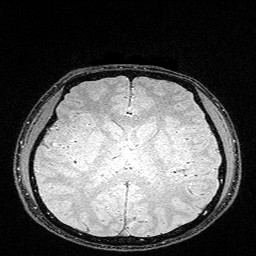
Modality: FLASH
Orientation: coronal
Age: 26
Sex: male